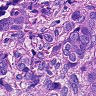
Metastatic tissue present: yes